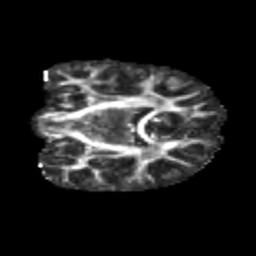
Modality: FA
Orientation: coronal
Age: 9
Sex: female
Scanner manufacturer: siemens
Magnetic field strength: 3 T
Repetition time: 3.8 s
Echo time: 0.07 s